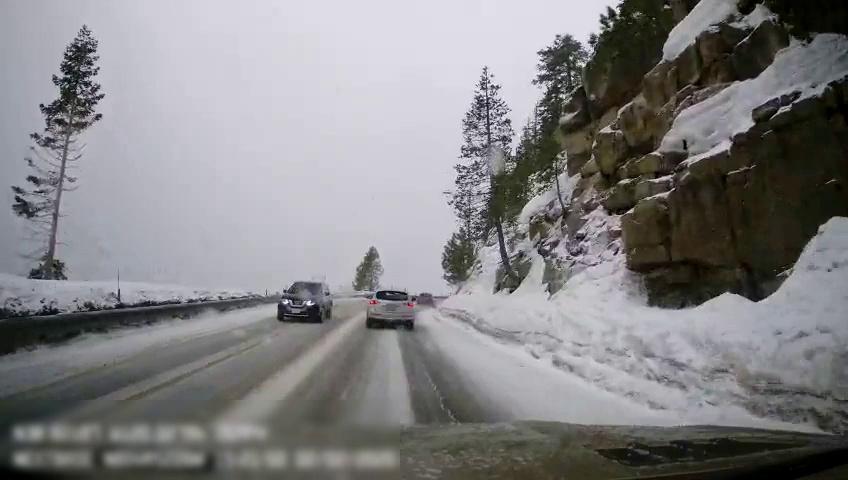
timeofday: Day
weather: Snowy
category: Drivable Space
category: Vehicles | SUV
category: Vehicles | Car
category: Vehicles | SUV